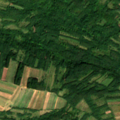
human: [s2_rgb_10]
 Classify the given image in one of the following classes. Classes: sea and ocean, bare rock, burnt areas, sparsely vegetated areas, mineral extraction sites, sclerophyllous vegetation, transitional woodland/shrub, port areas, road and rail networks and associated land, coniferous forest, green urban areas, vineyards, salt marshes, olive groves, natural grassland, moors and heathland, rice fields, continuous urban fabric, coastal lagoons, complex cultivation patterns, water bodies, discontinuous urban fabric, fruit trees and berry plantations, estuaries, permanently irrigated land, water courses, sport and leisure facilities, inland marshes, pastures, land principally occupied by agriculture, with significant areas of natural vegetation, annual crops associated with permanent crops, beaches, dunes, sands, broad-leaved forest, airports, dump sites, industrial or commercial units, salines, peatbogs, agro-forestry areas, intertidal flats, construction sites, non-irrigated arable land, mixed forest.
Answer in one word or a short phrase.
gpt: non-irrigated arable land, complex cultivation patterns, broad-leaved forest, transitional woodland/shrub